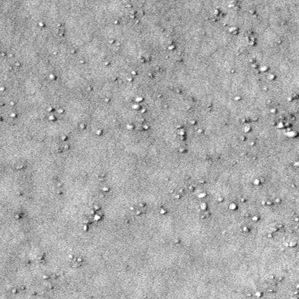
Label: frost